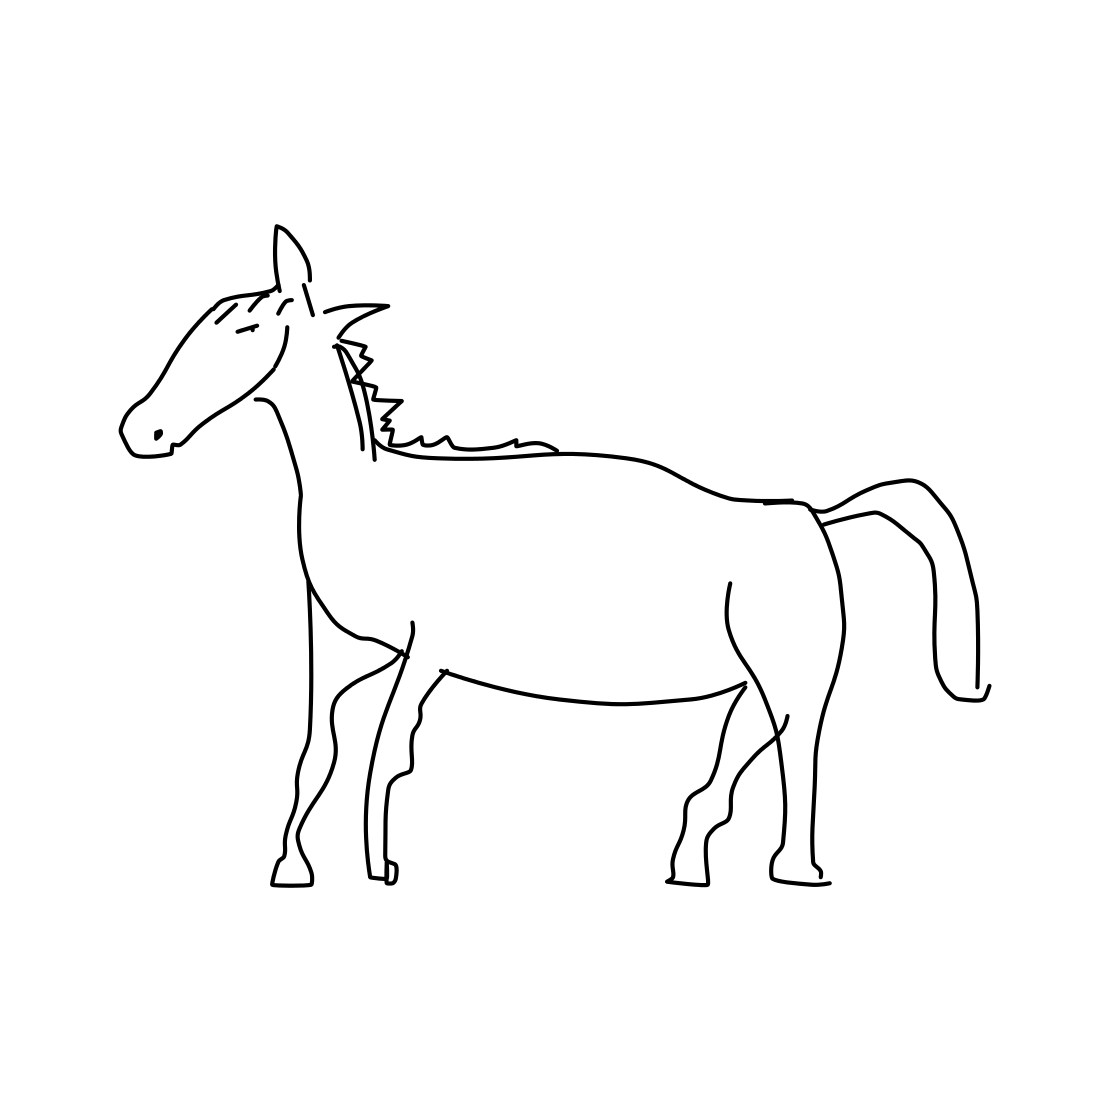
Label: horse